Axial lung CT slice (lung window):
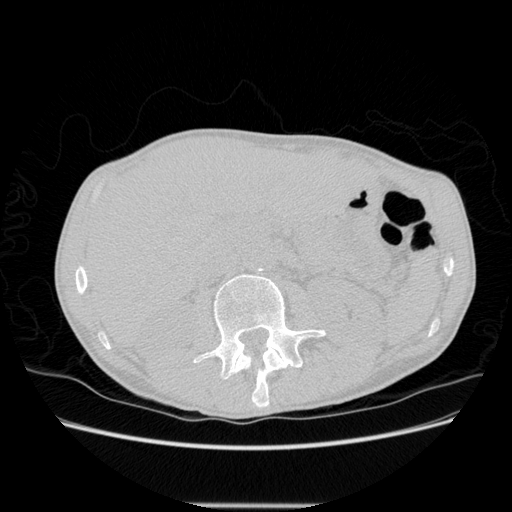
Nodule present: no